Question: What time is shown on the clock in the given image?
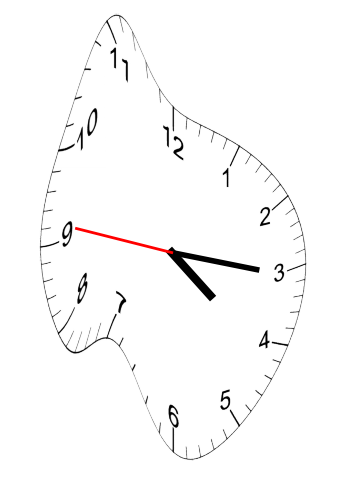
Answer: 04:15:46